Question: Thanks to SO for letting me know about AVT in my <URL>.
I thought AVT can be applied to all attributes, but i found that it is not working for attribute 'id'. I <URL> W3C recommendations and come to know that AVT cannot be applied to all attributes.
Please can some one let me know if this works with Orbeon Xforms.
Sample Code(Play it in Sandbox!):
'''
<xhtml:html xmlns:xhtml="http://www.w3.org/1999/xhtml"
xmlns:odt="http://orbeon.org/oxf/xml/datatypes"
xmlns:xi="http://www.w3.org/2001/XInclude"
xmlns:sql="http://orbeon.org/oxf/xml/sql"
xmlns:xxi="http://orbeon.org/oxf/xml/xinclude"
xmlns:p="http://www.orbeon.com/oxf/pipeline"
xmlns:saxon="http://saxon.sf.net/"
xmlns:soap="http://schemas.xmlsoap.org/soap/envelope/"
xmlns:oxf="http://www.orbeon.com/oxf/processors"
xmlns:xs="http://www.w3.org/2001/XMLSchema"
xmlns:xxforms="http://orbeon.org/oxf/xml/xforms"
xmlns:exforms="http://www.exforms.org/exf/1-0"
xmlns:xsi="http://www.w3.org/2001/XMLSchema-instance"
xmlns:fr="http://orbeon.org/oxf/xml/form-runner"
xmlns:ev="http://www.w3.org/2001/xml-events"
xmlns:pipeline="java:org.orbeon.oxf.processor.pipeline.PipelineFunctionLibrary"
xmlns:f="http://orbeon.org/oxf/xml/formatting"
xmlns:xforms="http://www.w3.org/2002/xforms"
xmlns:xsl="http://www.w3.org/1999/XSL/Transform"
xmlns:exf="http://www.exforms.org/exf/1-0"
xmlns:xbl="http://www.w3.org/ns/xbl"
xmlns:date="http://exslt.org/dates-and-times">
<xhtml:head>
<xhtml:title>Address Details</xhtml:title>
<xforms:model>
<xforms:instance id="address-details" xmlns="">
<form>
<address>
<address-1></address-1>
</address>
</form>
</xforms:instance>
<xforms:bind id="address-1" nodeset="instance('address-details')/address/address-1"
readonly="false()"
constraint="string-length(.) &lt;= 15"/>
<xxforms:variable name="id-name" select="CONTROL-ID" />
</xforms:model>
</xhtml:head>
<xhtml:body>
<table>
<tr>
<td>
Address 1:
</td>
<td>
<xforms:input bind="address-1" incremental="true" id="{$id-name}">
<xforms:alert>Maximum allowed characters are 15</xforms:alert>
</xforms:input>
</td>
</tr>
</table>
</xhtml:body>
</xhtml:html>
'''
We can see the HTML source which shows that the AVT is not interpreted.

I know that the form runner appends a dynamic name to the id value, but thats fine for me.
Please can some one let me know if this works with Orbeon Xforms or not.
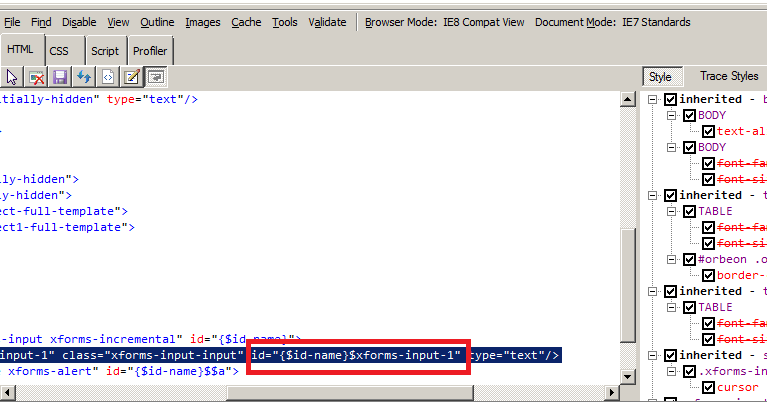
Answer: Simple answer: AVTs don't work on the 'id' attribute of XForms elements. You have to pick an id statically.